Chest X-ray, AP view. Patient: 32 years old, sex F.
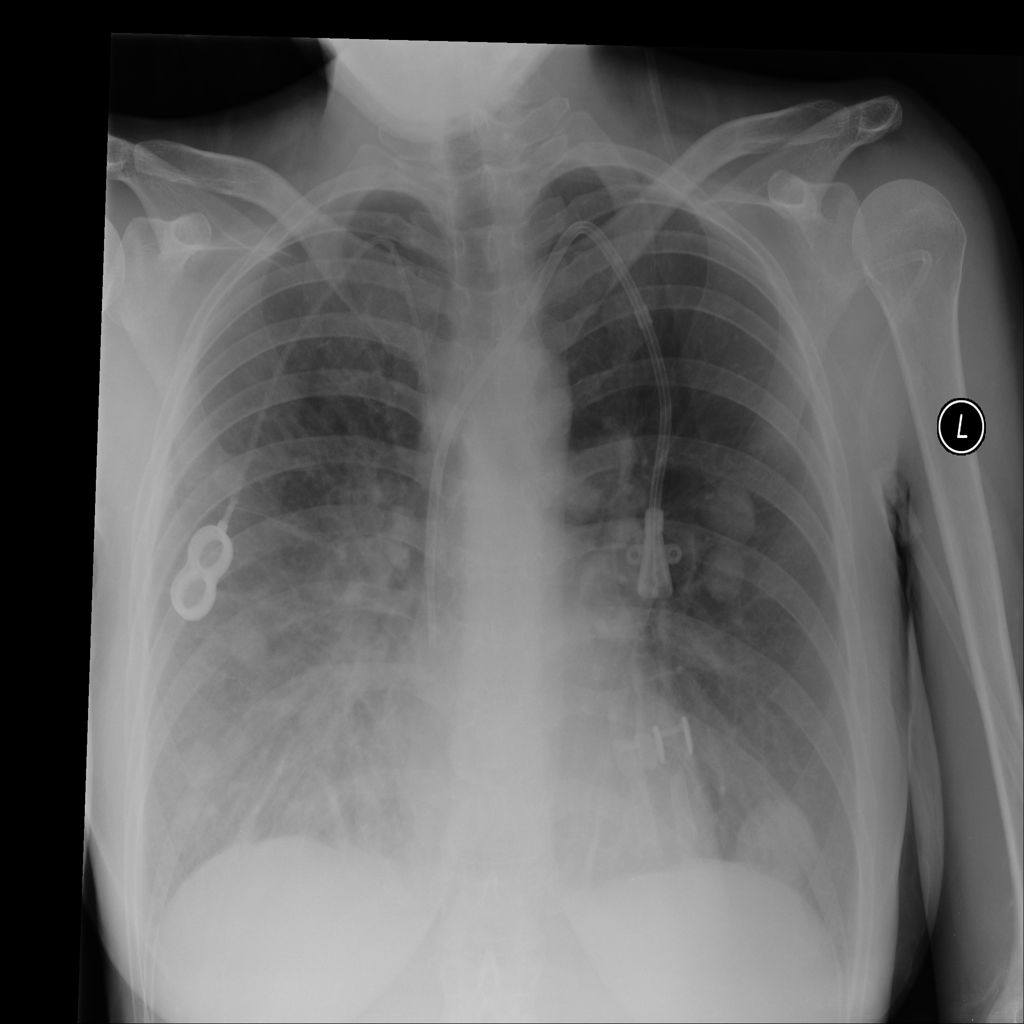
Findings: Edema, Infiltration, Nodule